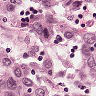
Metastatic tissue present: yes